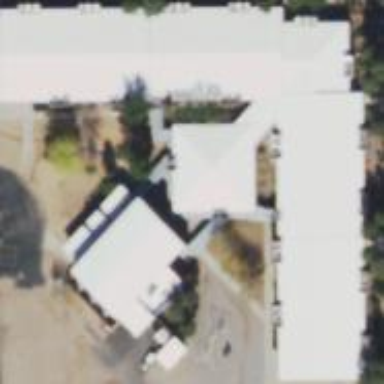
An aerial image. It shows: School building.